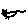
Label: cat